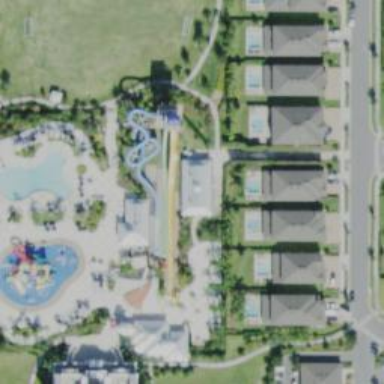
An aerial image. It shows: Water slide attraction.